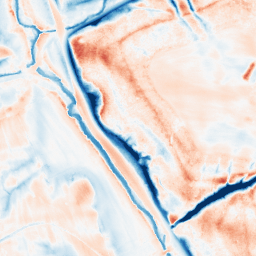
Category: trend_removal
Decomposition family: local_polynomial
Decomposition parameters: window_size: 31
degree: 2
Upsampling method: quadratic
Upsampling parameters: scale: 8
Upsampling scale: 8